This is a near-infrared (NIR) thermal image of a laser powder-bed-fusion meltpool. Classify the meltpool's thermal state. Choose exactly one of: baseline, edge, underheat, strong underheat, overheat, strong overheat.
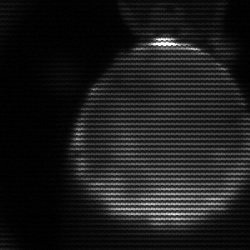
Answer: edge